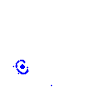
Particle: electron